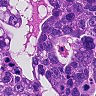
Metastatic tissue present: yes